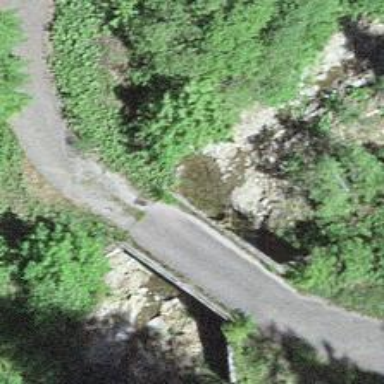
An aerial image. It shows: Paved track on bridge with grade 1 tracktype.